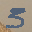
Label: 3